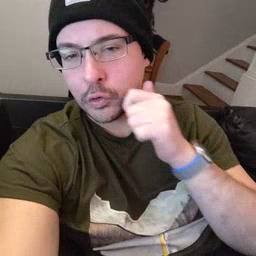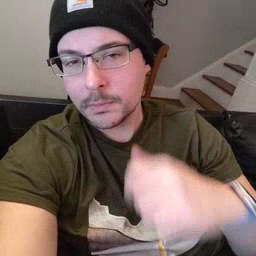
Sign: cheek